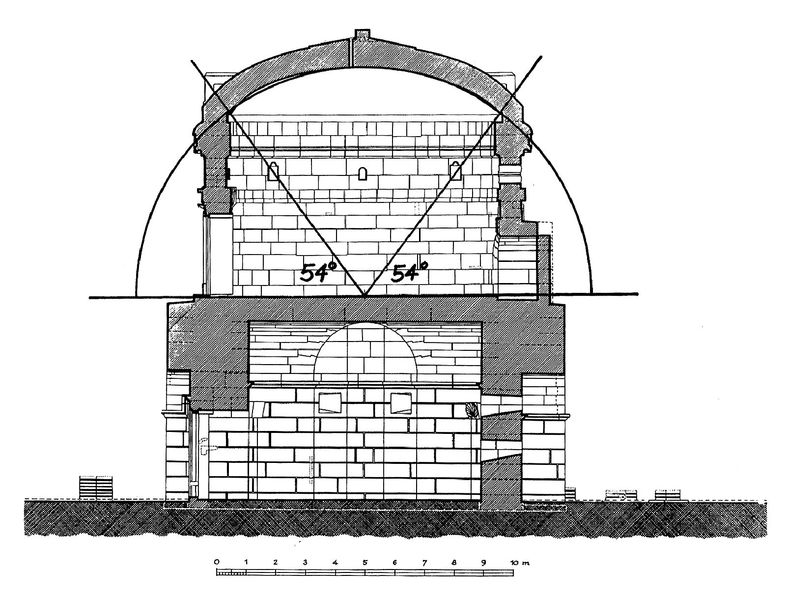
Titel: Ravenna, Mausoleum des Theoderich
Standort: Ravenna (EU - I - Emilia-Romagna)
Schlagwörter: weiß, fenster, grau, schwarz, skizze, zeichnung, dach, gebäude, architektur, steine, kreis, bogen, mauer, rundbogen, kuppel, arch, architecture, church, white, window, black, interior, gewölbe, mauerwerk, schnitt, entwurf, halbkreis, seiten, klinker, building, tower, grad, plan, drawing, black and white, sketch, querschnitt, bau, pen, door, grundriss, bauwerk, konstruktionszeichnung, architekturzeichnung, maßstab, bauplan, tonnengewölbe, winkel, design, dome, ink, nave, mass, skala, architect, brick, bricks, cross section, scale, zeichnng, meter, ground, measurements, angles, lines, steinbau, round, hallway, vault, geometry, angle, shape, drafting, measurement, fentser, diagram, math, blocks, architectural, masonry, 10 m, r, 54, 54°, ronnengewölbe, dimensions, architexture, wwinkel, degrees, degress